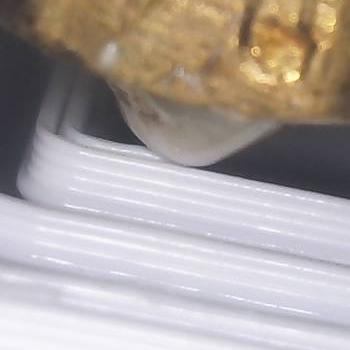
Flow rate: 70%